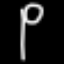
Label: hourglass